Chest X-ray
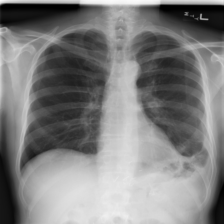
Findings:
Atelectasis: negative
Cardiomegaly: negative
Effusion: negative
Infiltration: positive
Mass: negative
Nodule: negative
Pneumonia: negative
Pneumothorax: negative
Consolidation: negative
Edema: negative
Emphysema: negative
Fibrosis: negative
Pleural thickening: negative
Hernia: negative